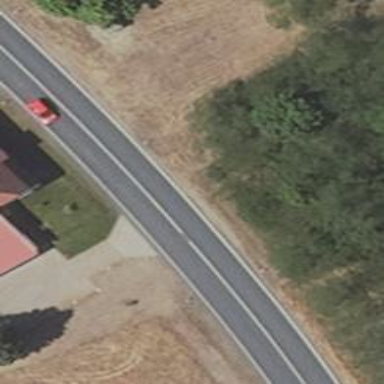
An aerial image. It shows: Secondary road with asphalt surface.